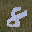
Label: 8